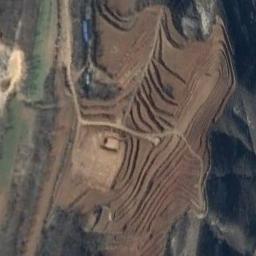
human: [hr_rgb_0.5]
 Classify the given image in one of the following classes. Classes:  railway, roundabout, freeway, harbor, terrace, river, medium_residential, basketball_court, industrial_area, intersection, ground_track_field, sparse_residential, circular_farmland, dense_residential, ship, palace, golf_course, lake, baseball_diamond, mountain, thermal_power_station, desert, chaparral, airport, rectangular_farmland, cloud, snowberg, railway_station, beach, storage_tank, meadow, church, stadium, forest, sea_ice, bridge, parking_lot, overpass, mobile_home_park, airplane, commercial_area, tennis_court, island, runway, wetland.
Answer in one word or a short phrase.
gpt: terrace